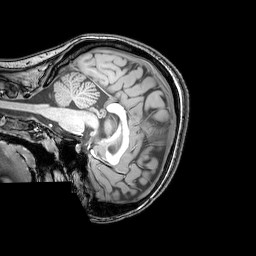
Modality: T1w
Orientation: sagittal
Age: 21
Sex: female
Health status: healthy
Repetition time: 0.081 s
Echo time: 0.037 s